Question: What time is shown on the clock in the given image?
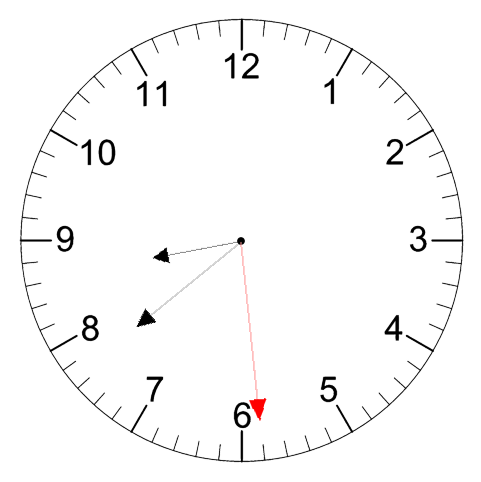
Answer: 08:38:29